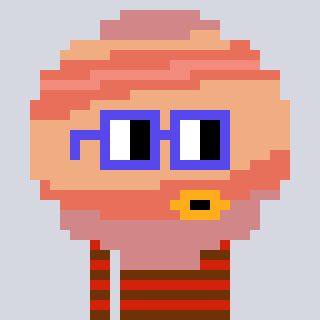
a pixel art character with square blue glasses, a jupiter-shaped head and a red-colored body on a cool background